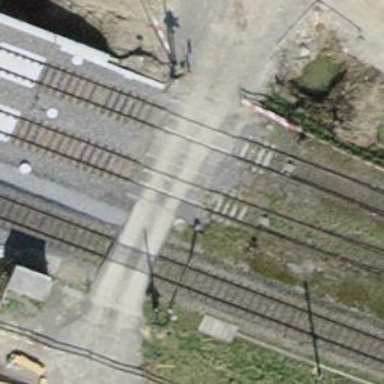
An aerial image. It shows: Railway level crossing.